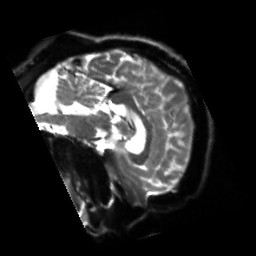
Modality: sbref
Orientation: sagittal
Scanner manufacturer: siemens
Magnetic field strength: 3 T
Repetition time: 4 s
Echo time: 0.0594 s